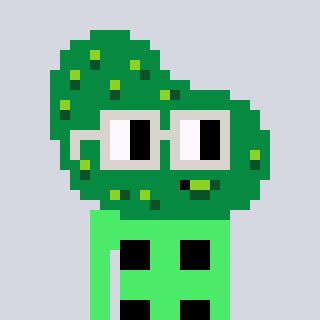
a pixel art character with square light gray glasses, a pickle-shaped head and a teal-colored body on a cool background